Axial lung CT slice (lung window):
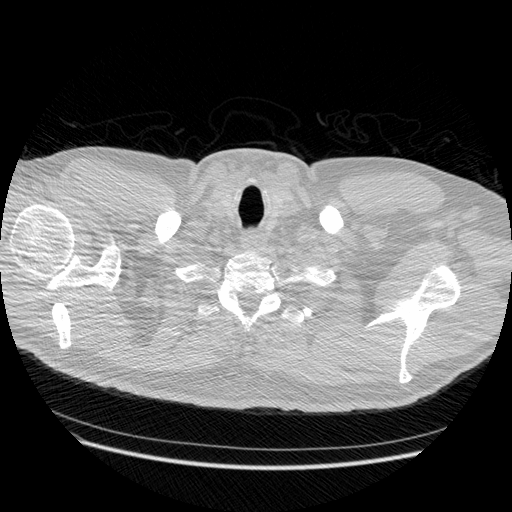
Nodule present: no